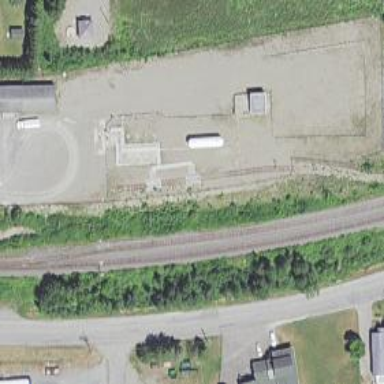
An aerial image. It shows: Railway siding with rails.